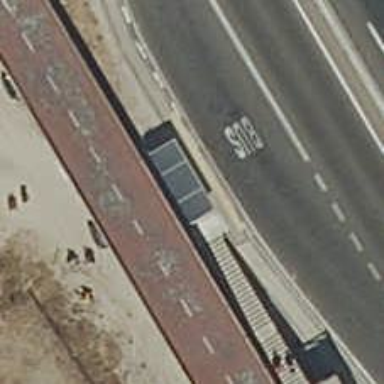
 serving as platform for public transportation."